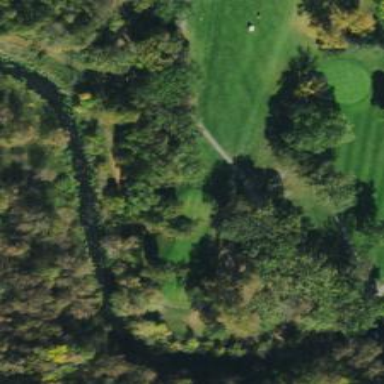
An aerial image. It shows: Picturesque scene of golf course with lateral water hazard.